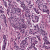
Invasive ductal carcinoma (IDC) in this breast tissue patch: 1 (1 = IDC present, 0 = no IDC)